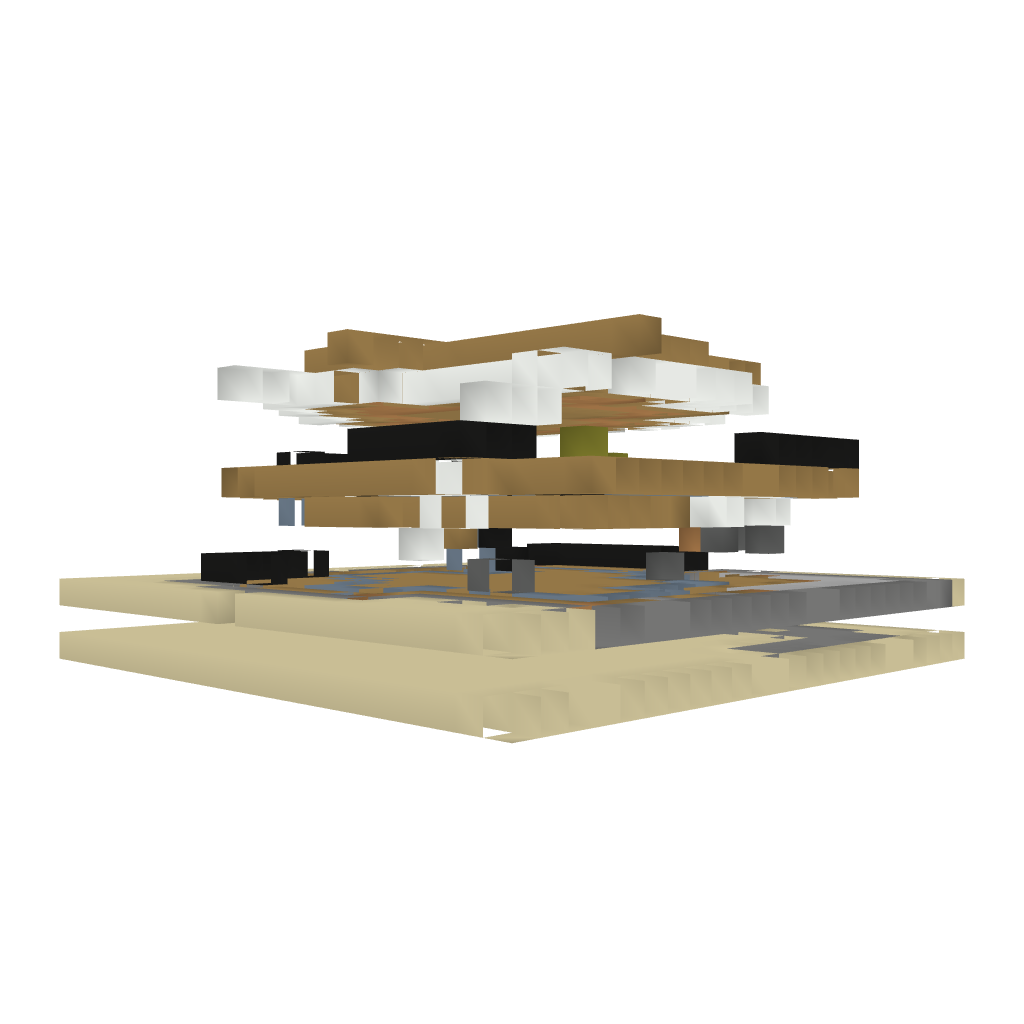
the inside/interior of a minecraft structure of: Modern House [1.4]